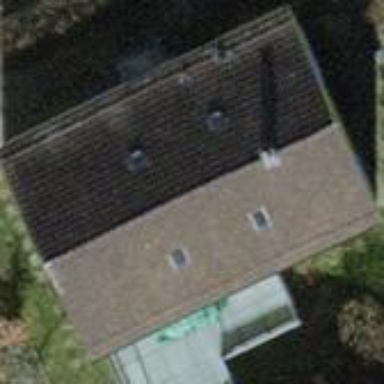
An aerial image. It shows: Building with tiled roof.